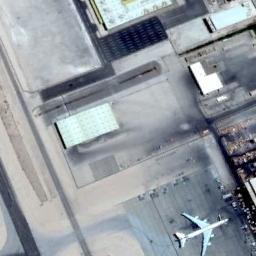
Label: airplane